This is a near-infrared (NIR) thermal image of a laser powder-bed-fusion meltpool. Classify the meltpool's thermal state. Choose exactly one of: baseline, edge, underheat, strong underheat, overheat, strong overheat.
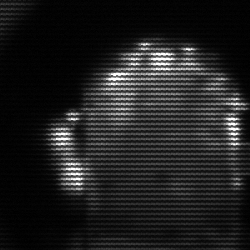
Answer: baseline